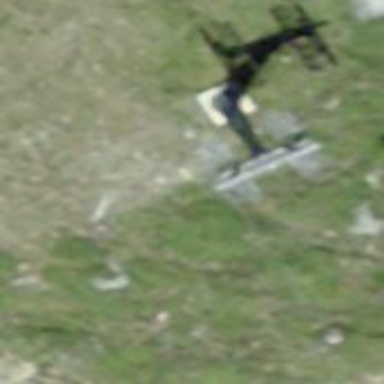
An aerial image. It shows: Pylon for aerialway.